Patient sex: M
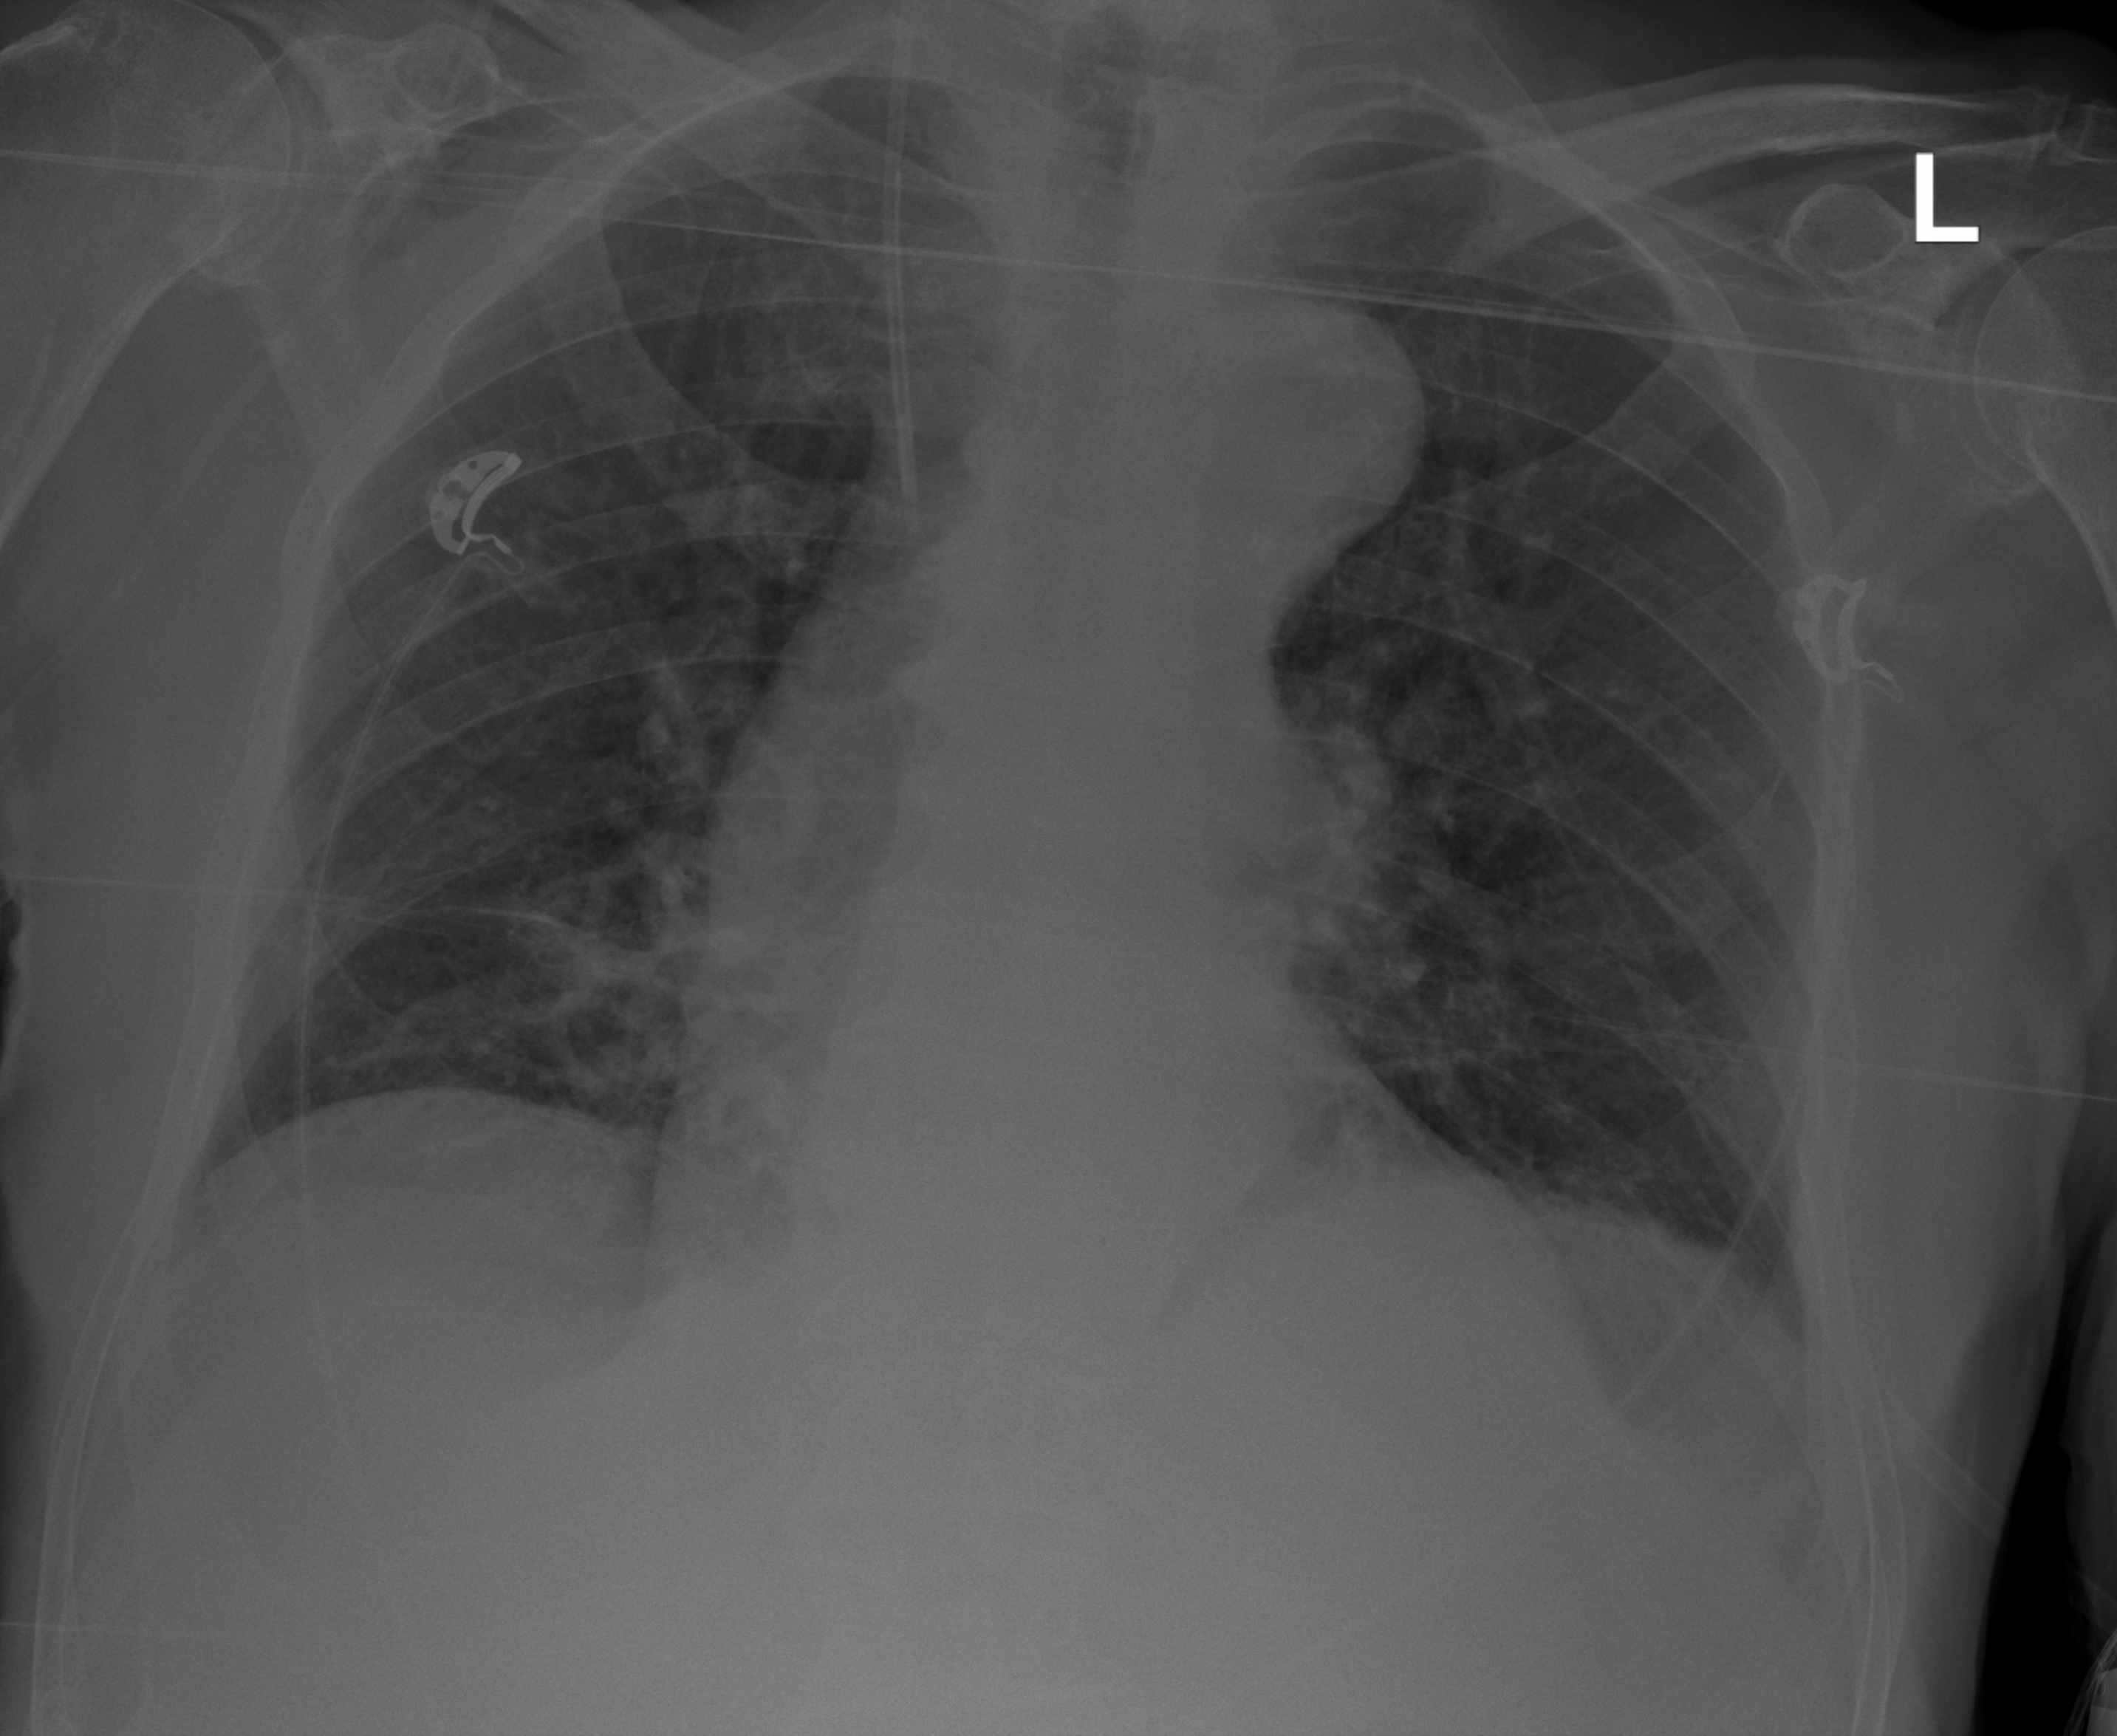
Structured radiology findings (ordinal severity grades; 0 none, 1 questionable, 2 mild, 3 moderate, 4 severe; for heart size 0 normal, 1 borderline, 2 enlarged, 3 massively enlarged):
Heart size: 0
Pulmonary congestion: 0
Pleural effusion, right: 0
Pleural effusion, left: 0
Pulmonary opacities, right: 0
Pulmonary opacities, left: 0
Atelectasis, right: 2
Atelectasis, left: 0